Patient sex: M
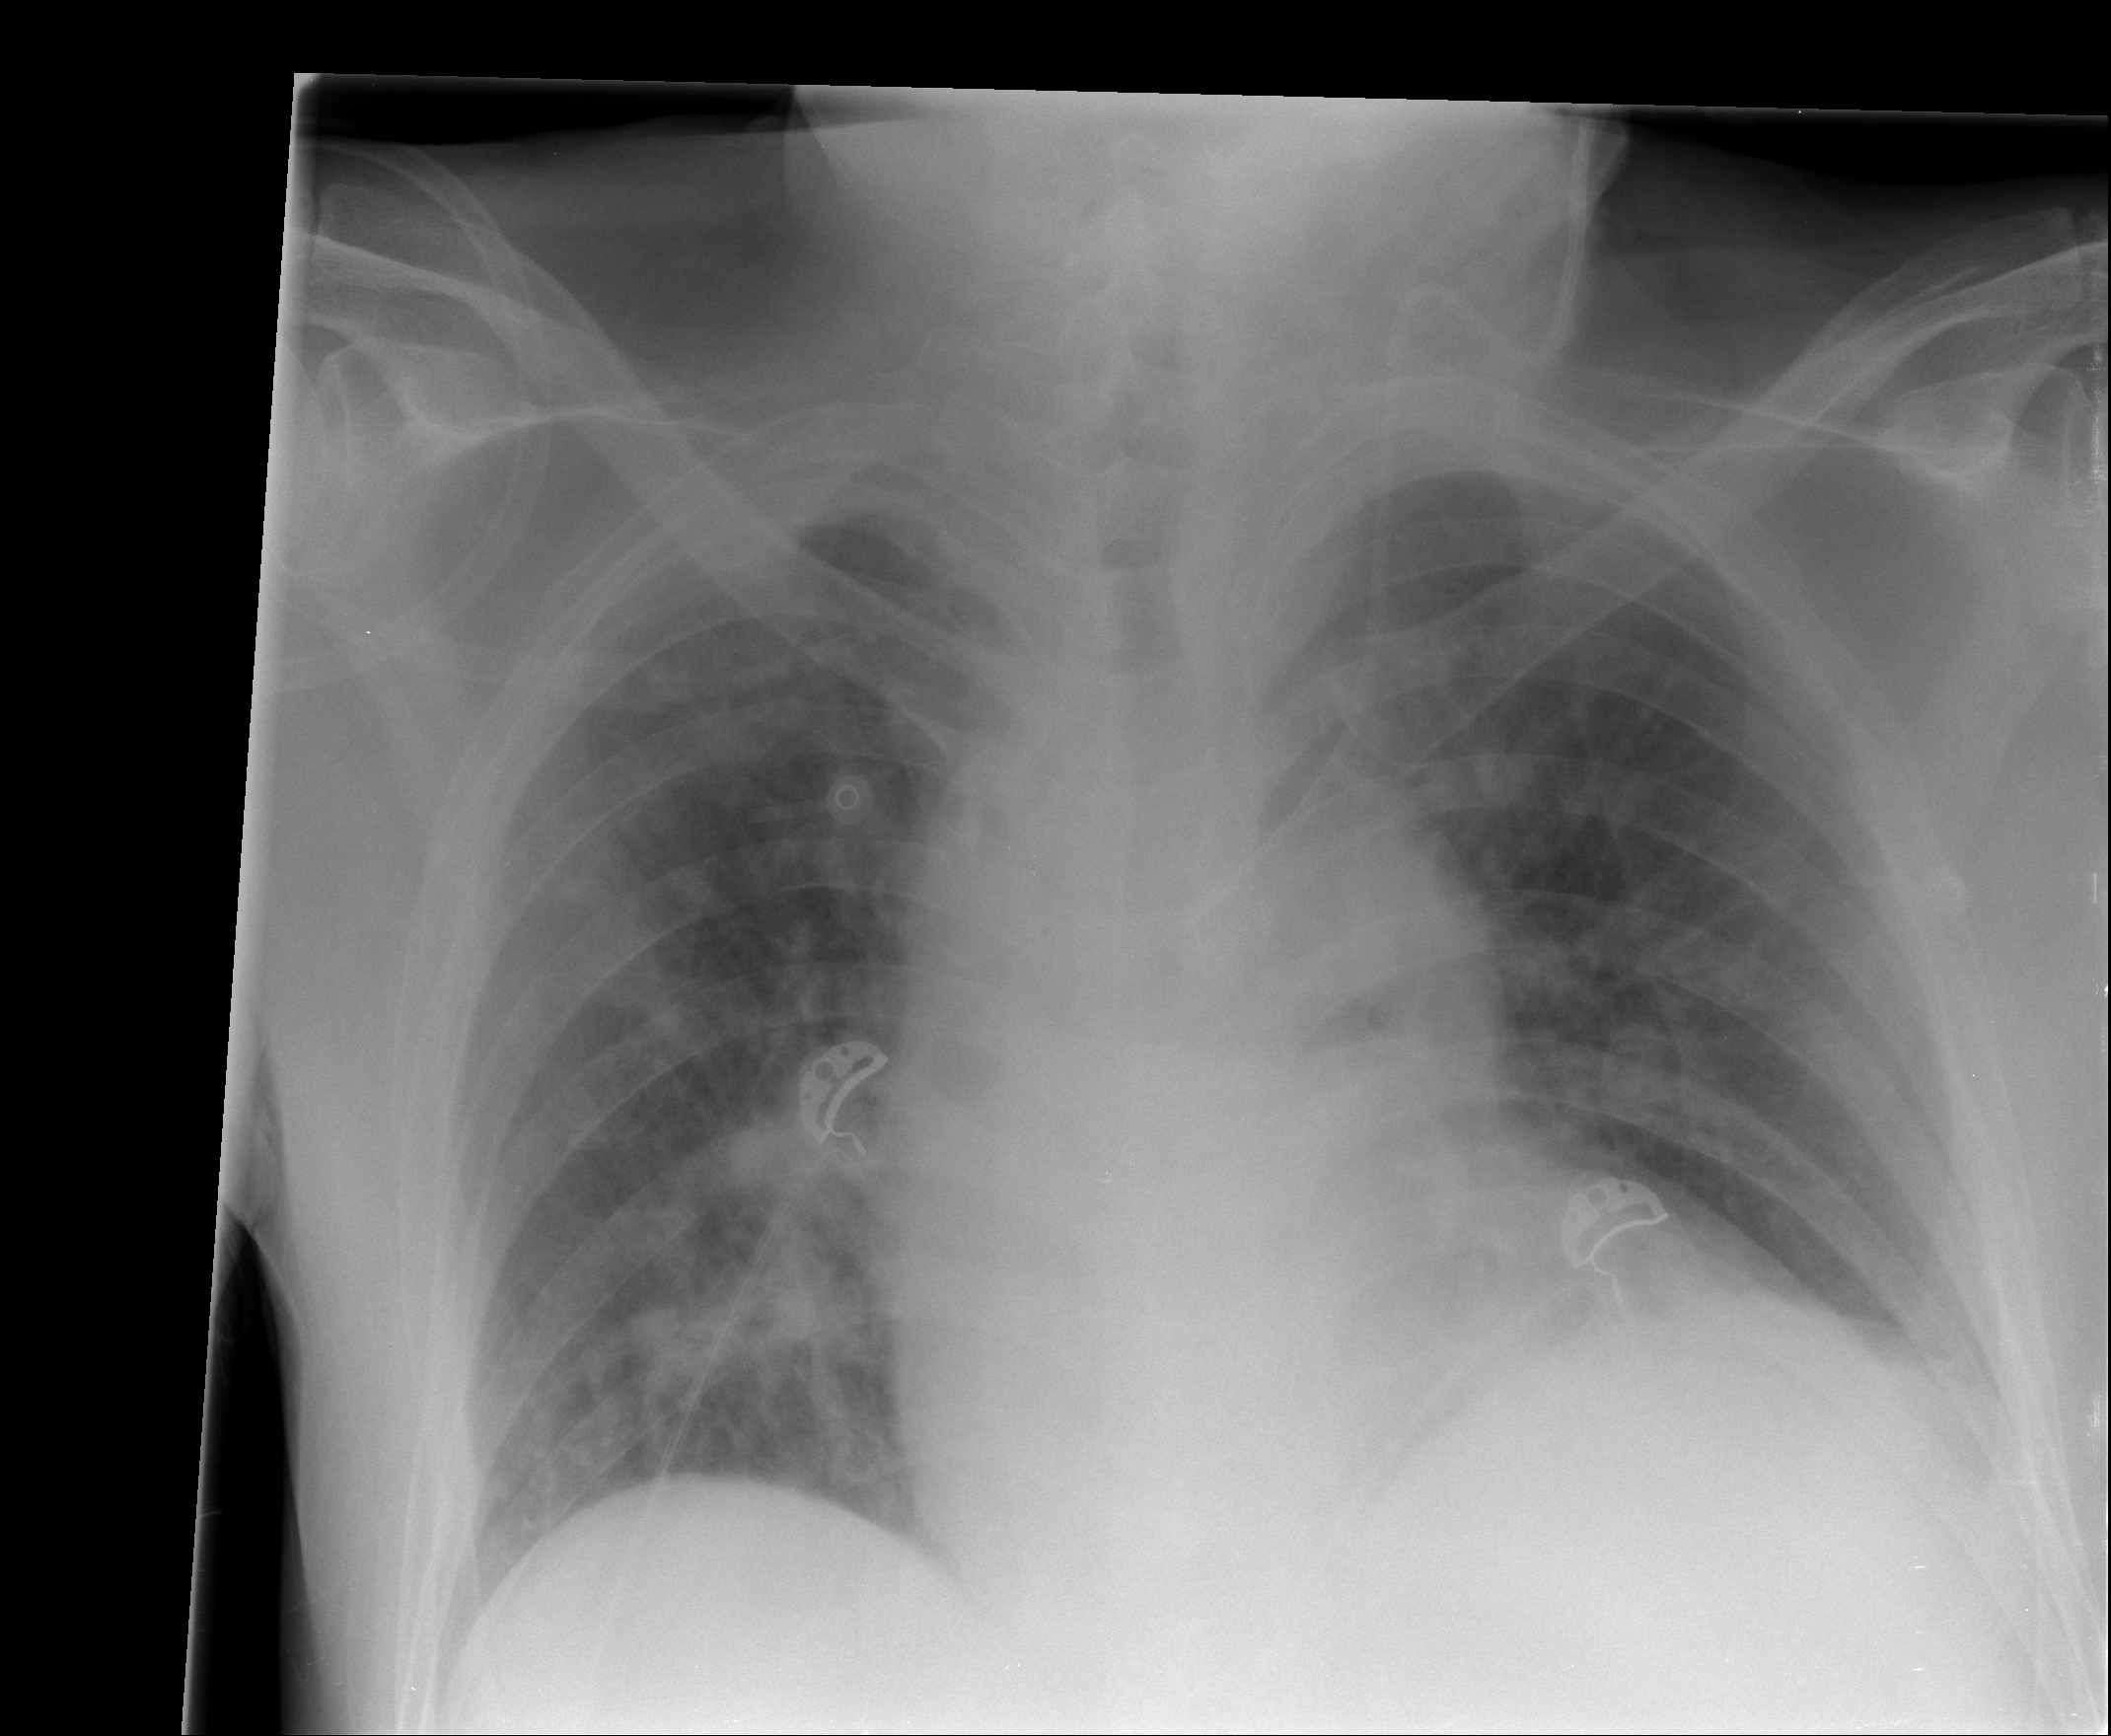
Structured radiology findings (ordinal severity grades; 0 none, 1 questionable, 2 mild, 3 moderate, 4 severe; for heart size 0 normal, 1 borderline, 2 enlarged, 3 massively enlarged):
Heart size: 0
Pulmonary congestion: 0
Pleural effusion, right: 0
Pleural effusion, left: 0
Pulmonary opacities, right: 2
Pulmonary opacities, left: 0
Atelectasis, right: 0
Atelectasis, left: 0